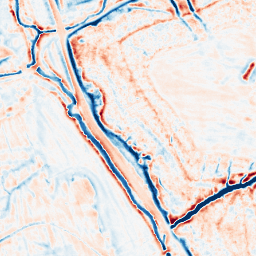
Category: edge_preserving
Decomposition family: bilateral
Decomposition parameters: d: 15
sigma_color: 75
sigma_space: 100
Upsampling method: linear_exact
Upsampling parameters: scale: 8
Upsampling scale: 8